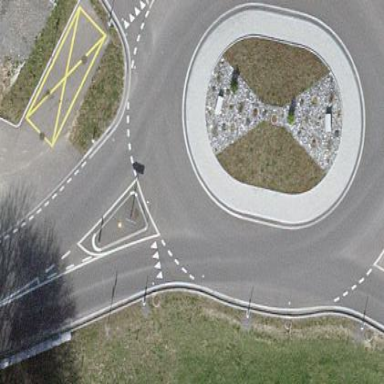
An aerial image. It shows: Secondary road with asphalt surface leading to roundabout junction.